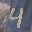
Label: 4